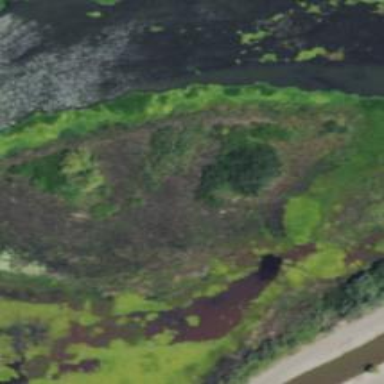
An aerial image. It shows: Wetland area.